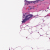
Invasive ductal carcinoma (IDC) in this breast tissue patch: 0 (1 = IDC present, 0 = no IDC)